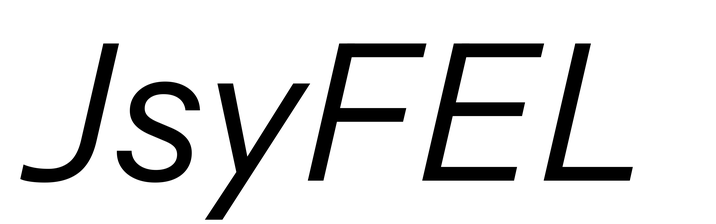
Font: InstrumentSans-Italic_Italic